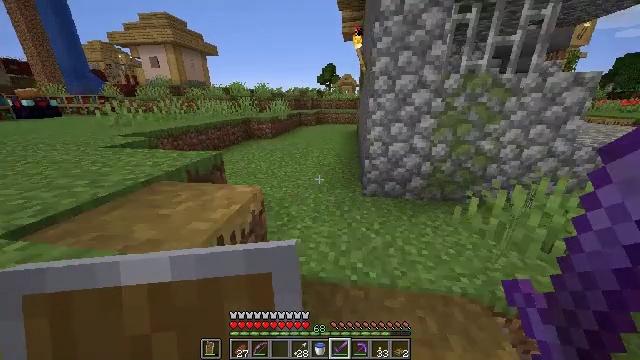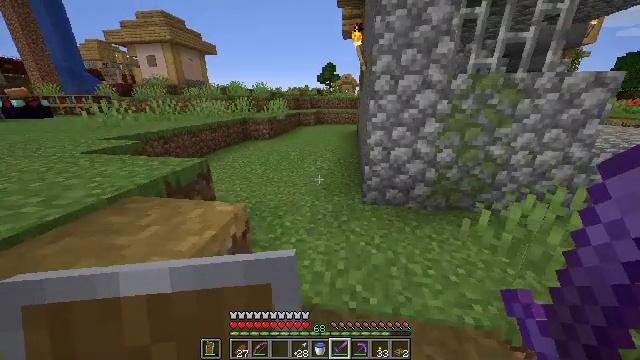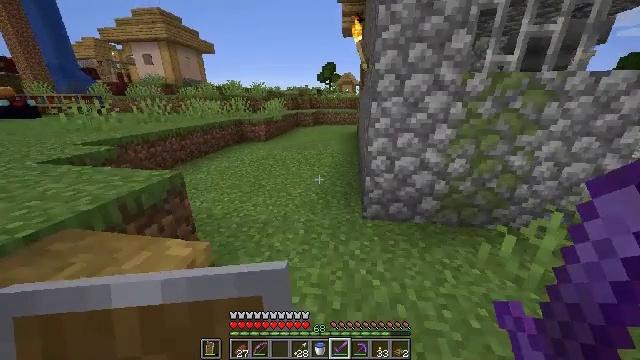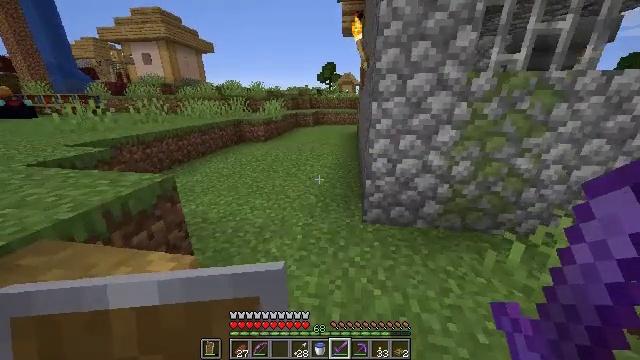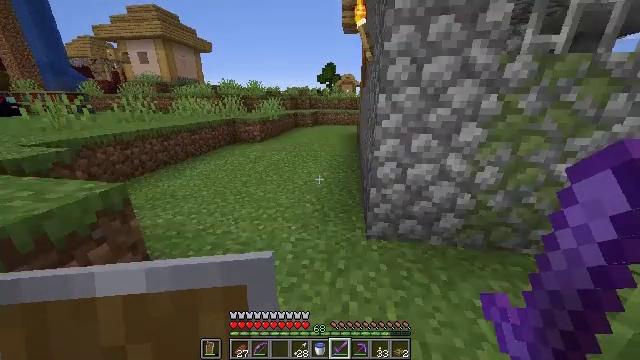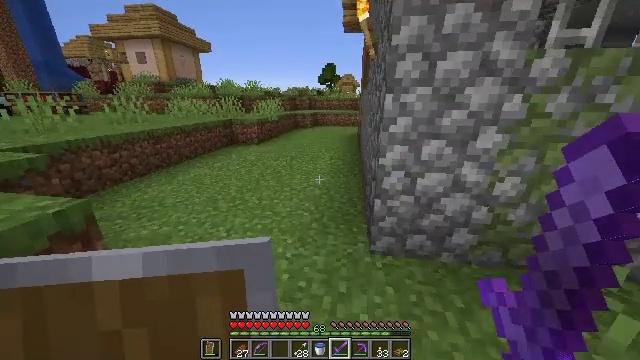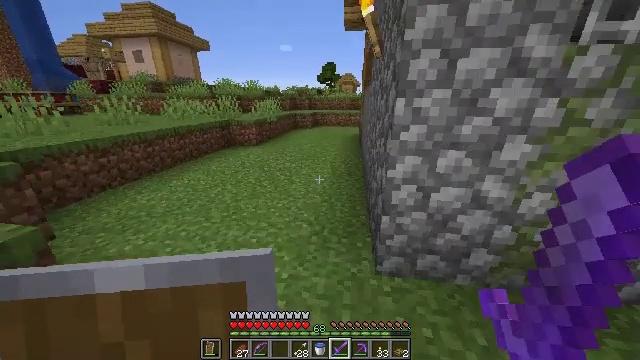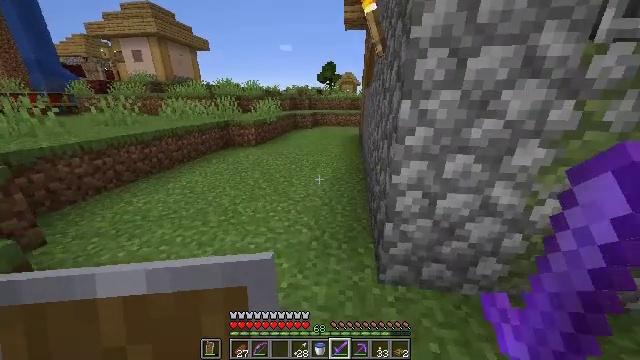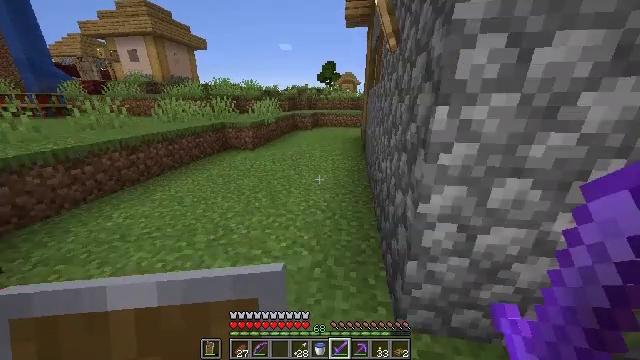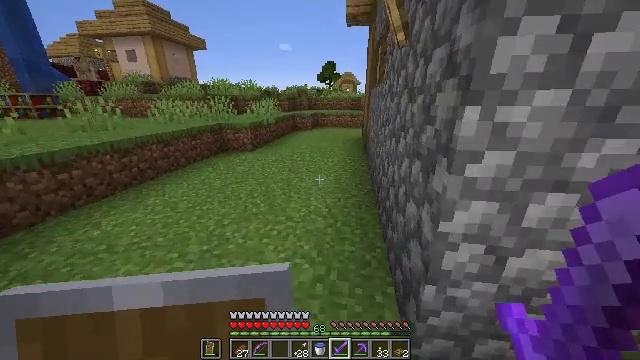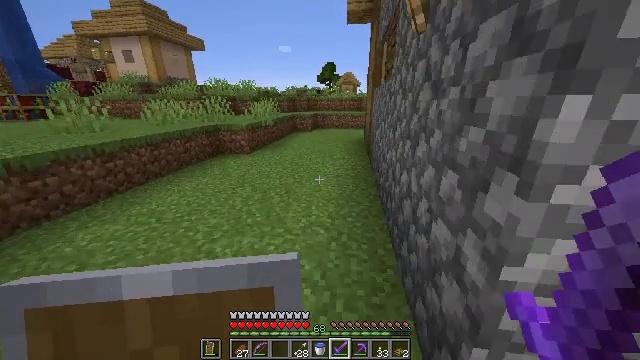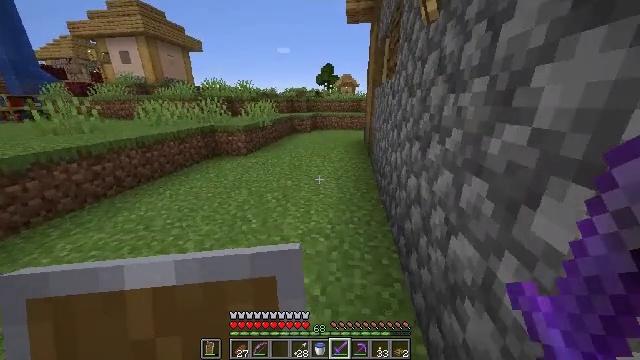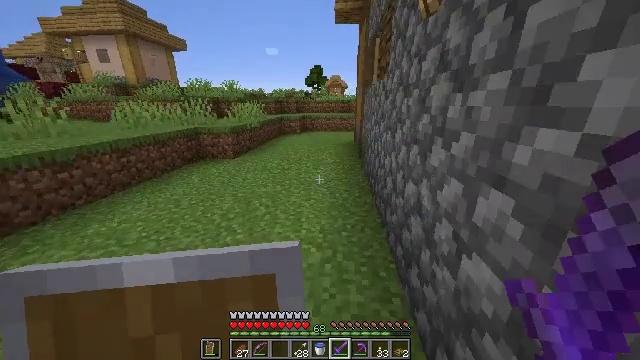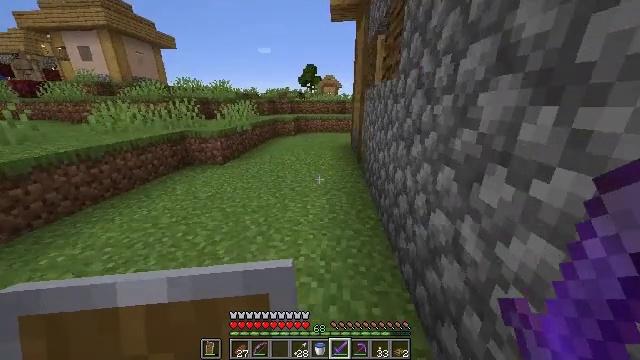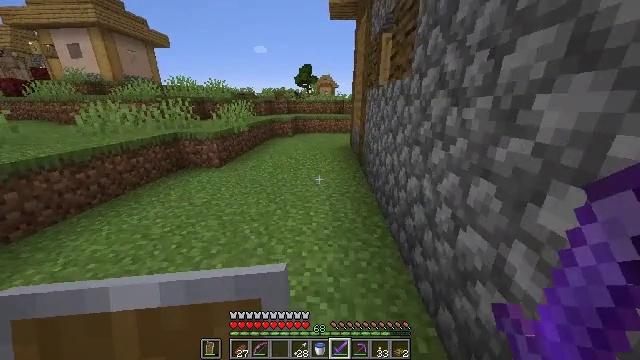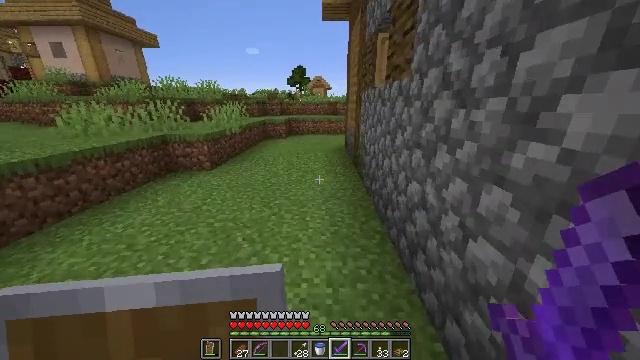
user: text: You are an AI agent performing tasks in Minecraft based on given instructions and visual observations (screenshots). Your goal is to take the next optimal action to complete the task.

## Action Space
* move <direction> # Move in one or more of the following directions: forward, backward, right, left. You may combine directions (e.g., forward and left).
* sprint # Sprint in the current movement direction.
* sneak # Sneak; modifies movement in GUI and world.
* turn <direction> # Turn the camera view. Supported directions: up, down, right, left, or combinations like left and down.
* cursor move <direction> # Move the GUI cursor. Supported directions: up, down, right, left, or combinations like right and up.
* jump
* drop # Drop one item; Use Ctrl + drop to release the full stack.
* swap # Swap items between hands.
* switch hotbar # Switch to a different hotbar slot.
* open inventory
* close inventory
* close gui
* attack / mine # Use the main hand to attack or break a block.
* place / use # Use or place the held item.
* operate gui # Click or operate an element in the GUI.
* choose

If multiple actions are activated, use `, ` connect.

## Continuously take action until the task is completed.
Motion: motion action
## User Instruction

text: Kill mobs.
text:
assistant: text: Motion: move forward
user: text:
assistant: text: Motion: move forward
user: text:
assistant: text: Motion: move forward
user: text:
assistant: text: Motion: move forward
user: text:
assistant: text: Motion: move forward
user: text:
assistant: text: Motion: move forward
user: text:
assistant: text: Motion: move forward
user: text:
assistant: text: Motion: move forward
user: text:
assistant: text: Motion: move forward
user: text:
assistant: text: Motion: move forward
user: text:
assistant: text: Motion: move forward
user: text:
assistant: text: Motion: move forward, turn right
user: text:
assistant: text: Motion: move forward and move left, turn right
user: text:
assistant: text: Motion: move forward and move left, turn right
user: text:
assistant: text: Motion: move forward, turn right
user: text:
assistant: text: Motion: move forward, turn right
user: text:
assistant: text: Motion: move forward, turn right
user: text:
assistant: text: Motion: move forward
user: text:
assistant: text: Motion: move forward, jump
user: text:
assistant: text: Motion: move forward, jump
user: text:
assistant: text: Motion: move forward, jump
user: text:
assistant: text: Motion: move forward, jump
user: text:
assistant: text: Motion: move forward, jump
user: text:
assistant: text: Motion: move forward, jump
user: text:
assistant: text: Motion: move forward, jump
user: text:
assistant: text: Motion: move forward, jump
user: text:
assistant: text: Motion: move forward, jump
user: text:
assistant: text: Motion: move forward, jump
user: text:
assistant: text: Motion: move forward, jump
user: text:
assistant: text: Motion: move forward, jump